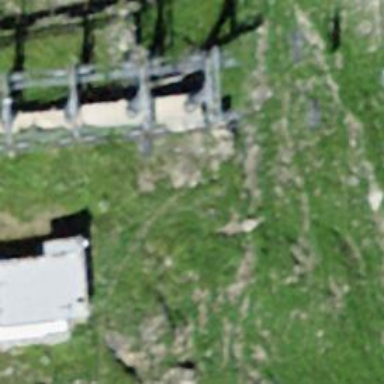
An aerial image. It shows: Chair lift.